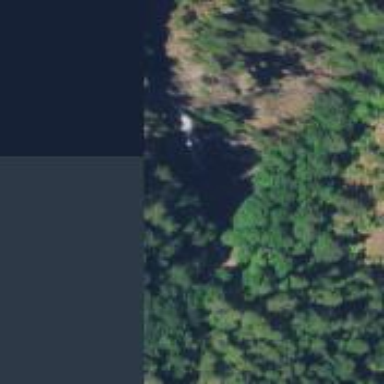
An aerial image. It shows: Beautiful waterfall.